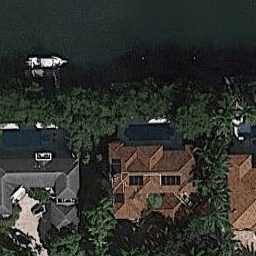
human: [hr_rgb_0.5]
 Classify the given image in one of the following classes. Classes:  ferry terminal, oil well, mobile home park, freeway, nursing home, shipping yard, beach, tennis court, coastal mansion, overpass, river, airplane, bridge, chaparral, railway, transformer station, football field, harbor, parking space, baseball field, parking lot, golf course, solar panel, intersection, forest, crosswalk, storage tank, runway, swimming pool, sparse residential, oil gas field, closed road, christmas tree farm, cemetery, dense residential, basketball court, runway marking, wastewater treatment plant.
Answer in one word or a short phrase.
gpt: coastal mansion